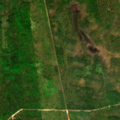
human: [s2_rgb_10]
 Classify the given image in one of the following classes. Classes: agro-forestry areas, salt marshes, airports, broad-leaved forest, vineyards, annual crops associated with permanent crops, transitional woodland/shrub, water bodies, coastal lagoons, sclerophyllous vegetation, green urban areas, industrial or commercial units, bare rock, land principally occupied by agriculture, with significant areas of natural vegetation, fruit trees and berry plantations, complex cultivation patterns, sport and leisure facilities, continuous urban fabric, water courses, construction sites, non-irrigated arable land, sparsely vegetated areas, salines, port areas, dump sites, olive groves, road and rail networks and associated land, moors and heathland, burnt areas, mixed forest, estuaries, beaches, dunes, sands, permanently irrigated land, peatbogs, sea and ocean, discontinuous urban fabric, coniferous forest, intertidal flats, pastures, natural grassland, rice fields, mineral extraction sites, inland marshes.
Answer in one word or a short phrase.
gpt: mixed forest, transitional woodland/shrub